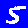
Digit: 5